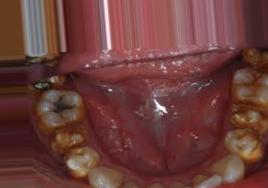
Condition: Tooth Discoloration